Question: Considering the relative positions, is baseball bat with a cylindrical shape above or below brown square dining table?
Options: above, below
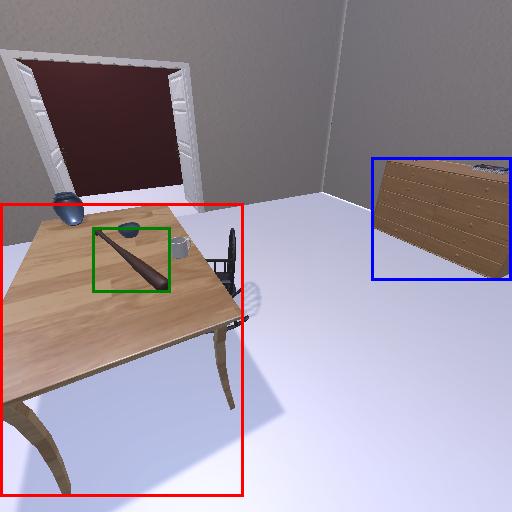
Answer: above